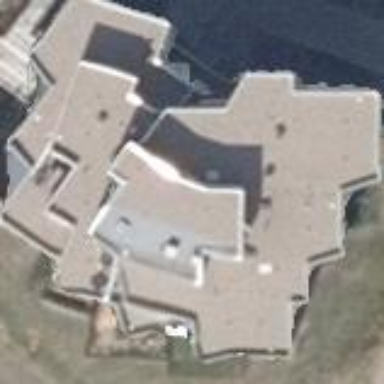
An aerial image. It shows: Building with apartments and flat roof.